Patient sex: M
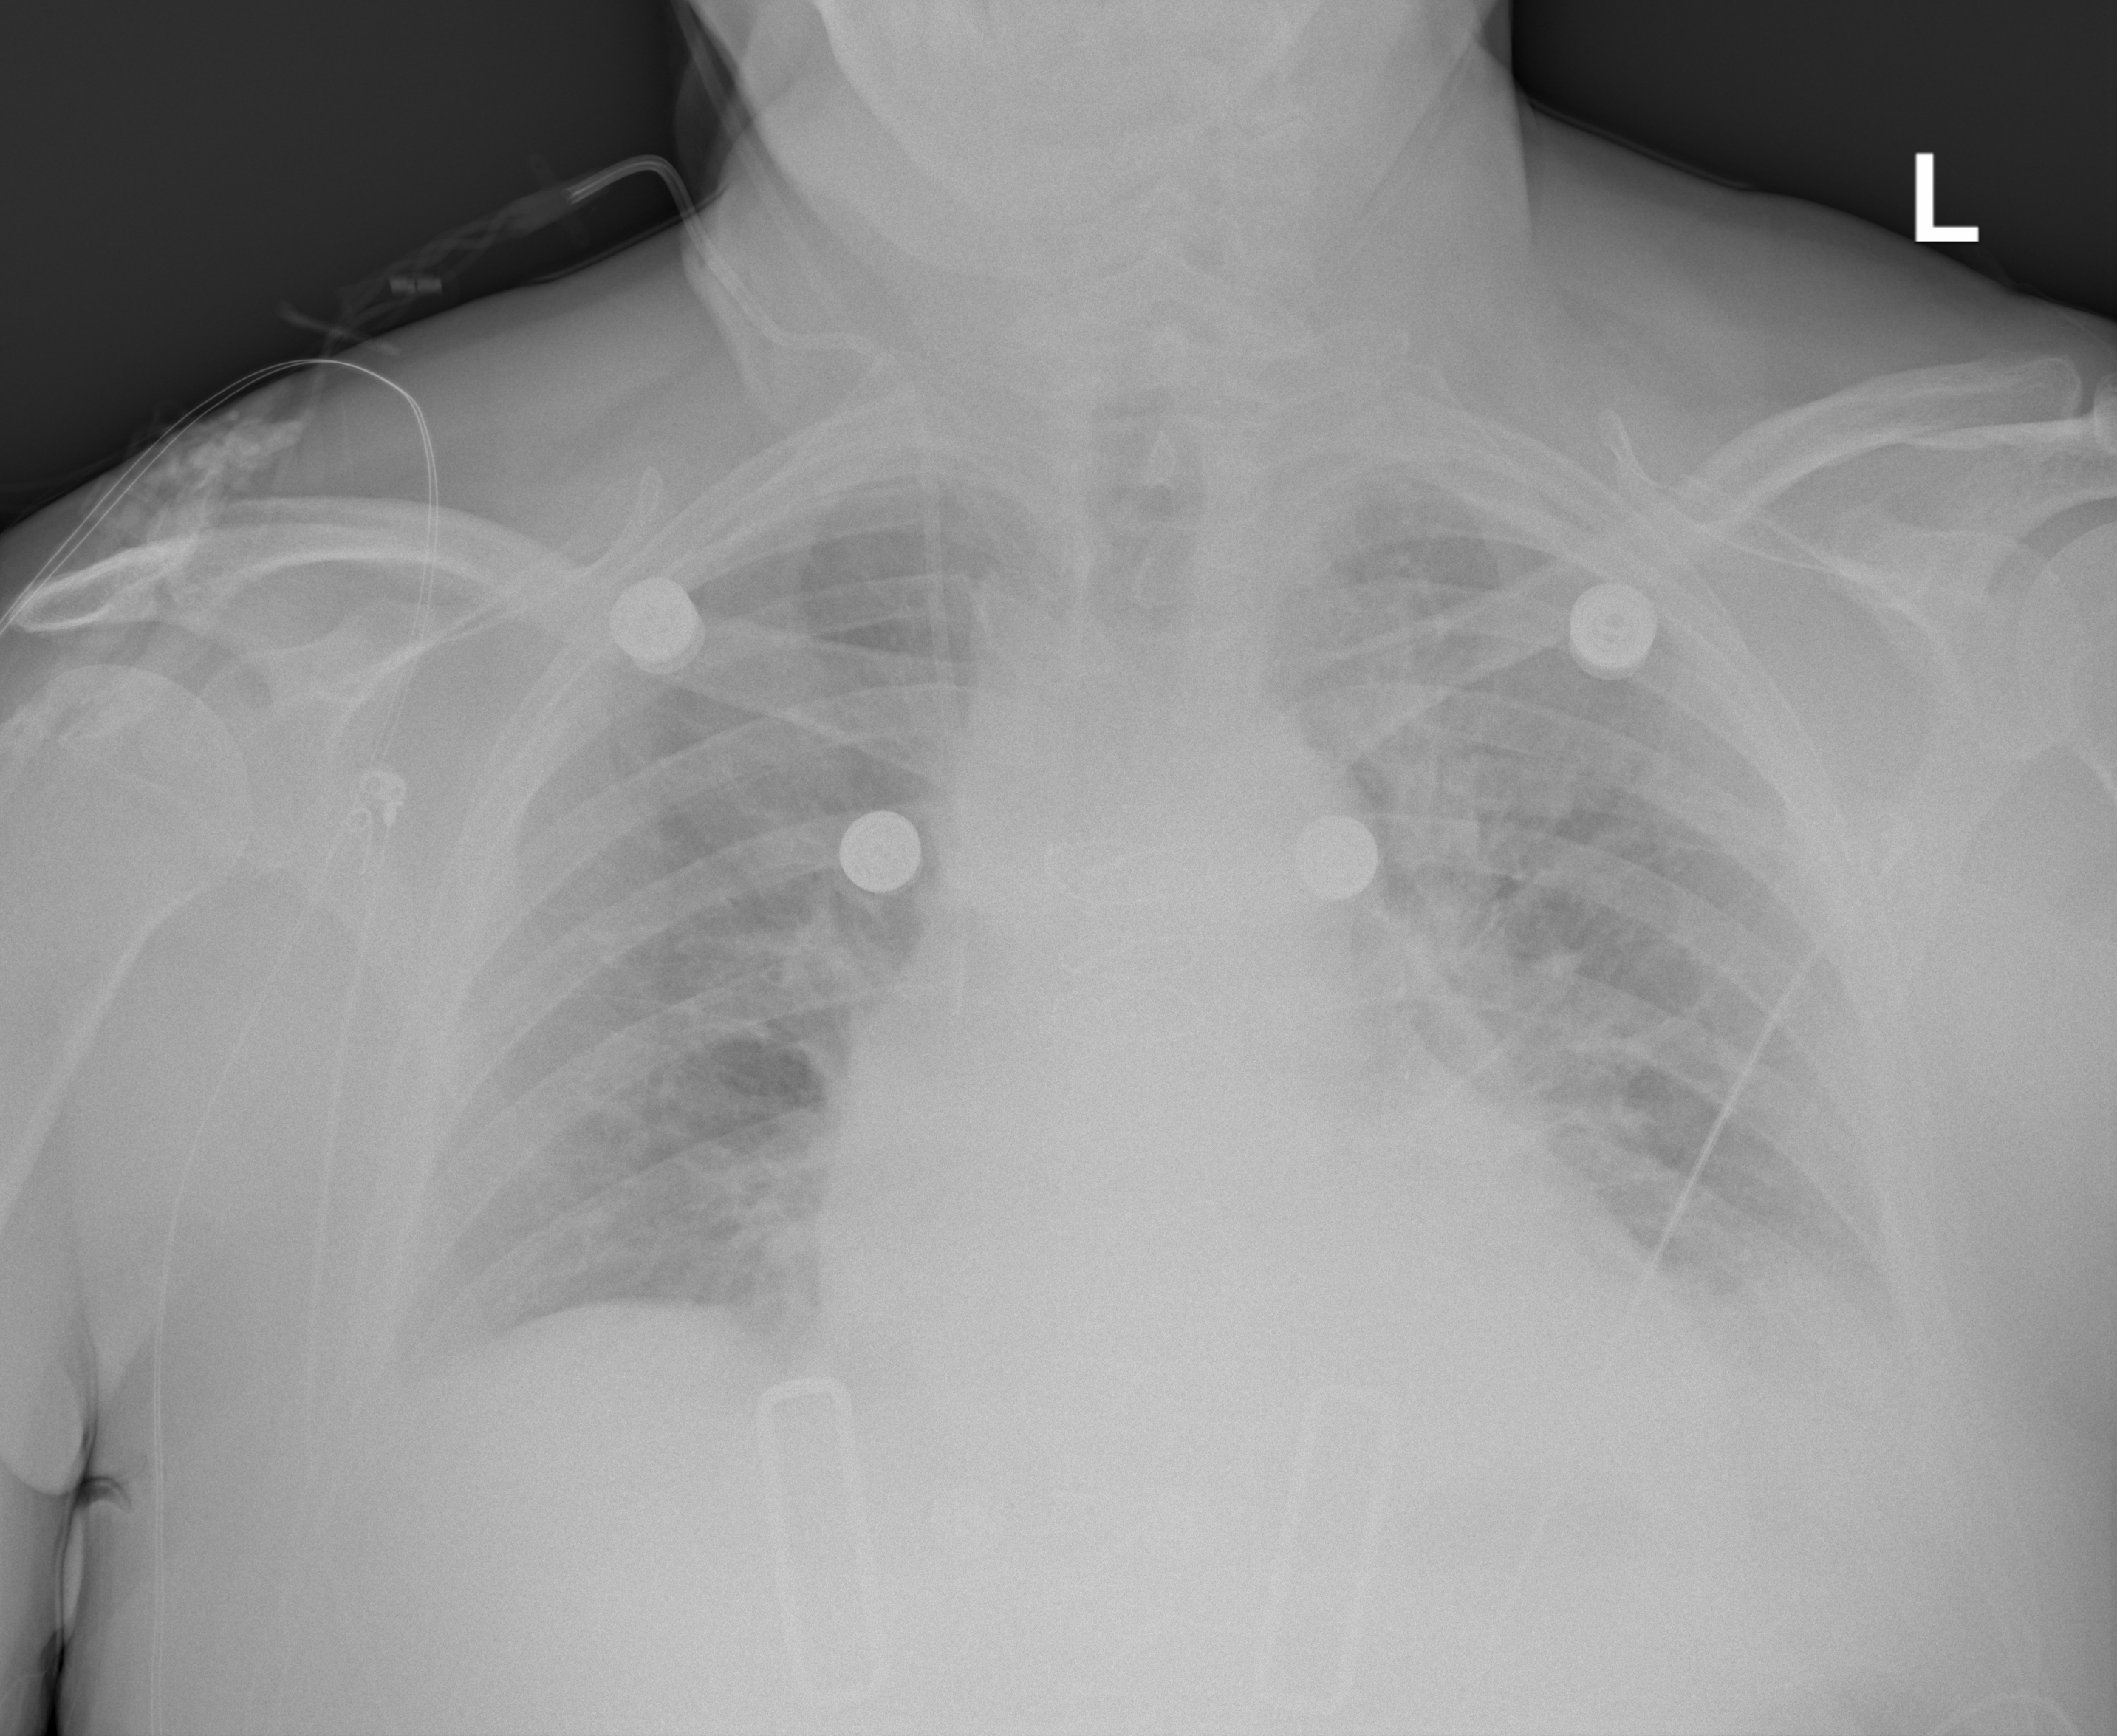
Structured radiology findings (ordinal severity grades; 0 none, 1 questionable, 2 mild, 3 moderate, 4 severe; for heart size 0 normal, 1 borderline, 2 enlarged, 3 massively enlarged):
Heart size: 2
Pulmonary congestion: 1
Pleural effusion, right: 1
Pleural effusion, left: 2
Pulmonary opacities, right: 1
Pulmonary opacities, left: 2
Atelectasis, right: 1
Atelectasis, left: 2